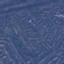
Label: Residential